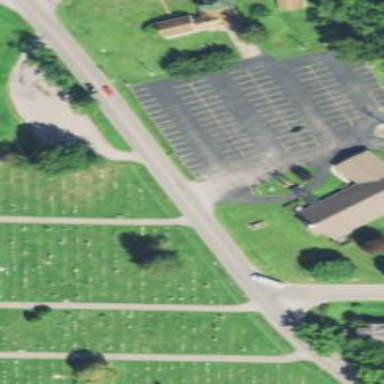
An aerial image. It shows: Cemetery.